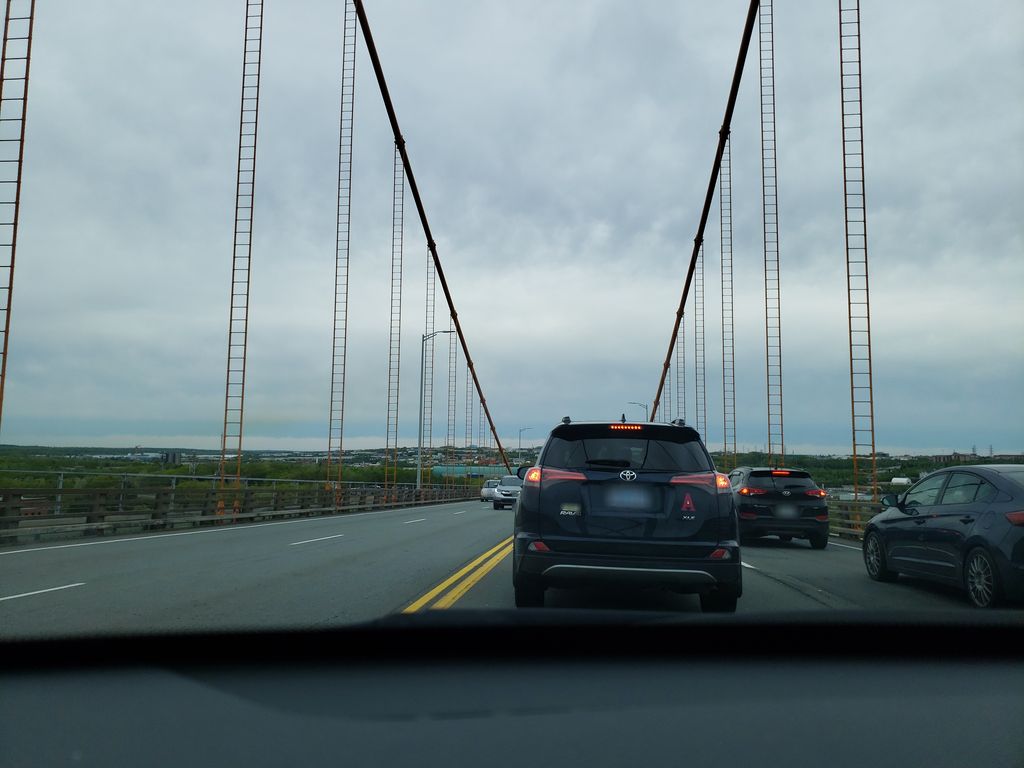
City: halifax